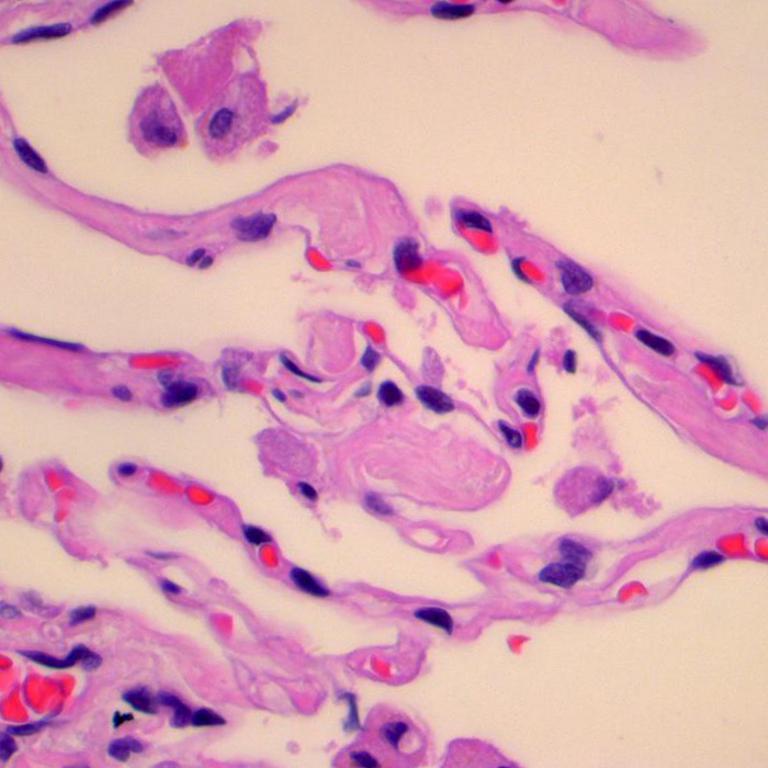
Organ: lung
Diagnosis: benign